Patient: sex F, age 63
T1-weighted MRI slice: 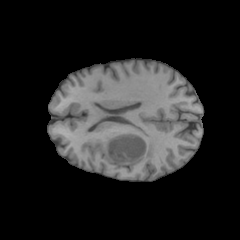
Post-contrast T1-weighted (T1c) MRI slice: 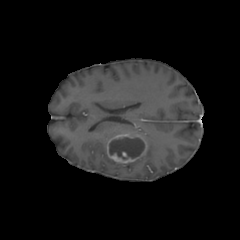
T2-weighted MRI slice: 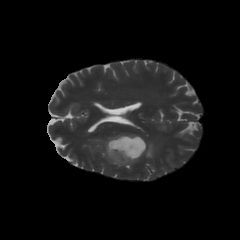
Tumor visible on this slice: yes
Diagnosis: Glioblastoma, IDH-wildtype
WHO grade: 4